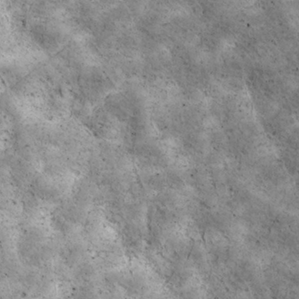
Label: non_frost